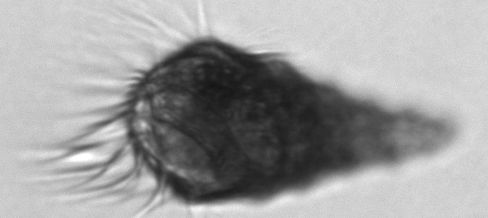
Label: Laboea_strobila